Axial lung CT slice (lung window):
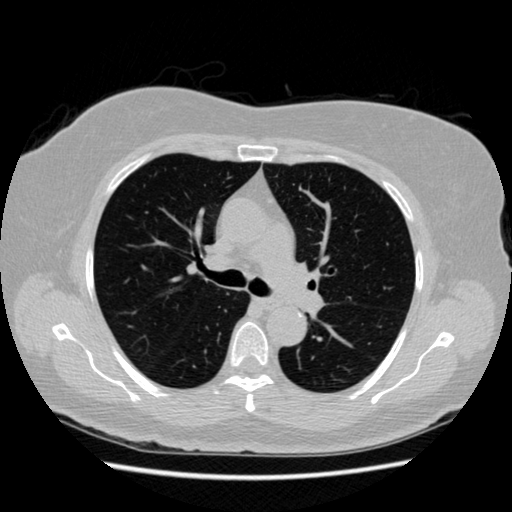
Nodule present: no